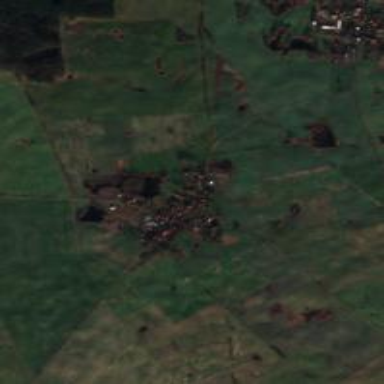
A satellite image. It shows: Village.